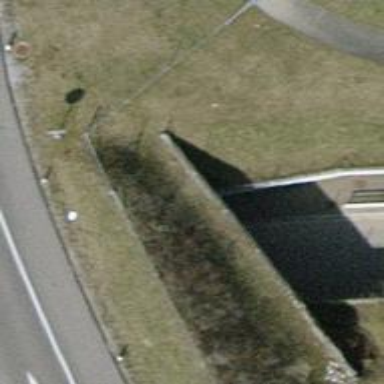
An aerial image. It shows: Asphalt footway with tunnel.